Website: home-depot
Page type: billing-address
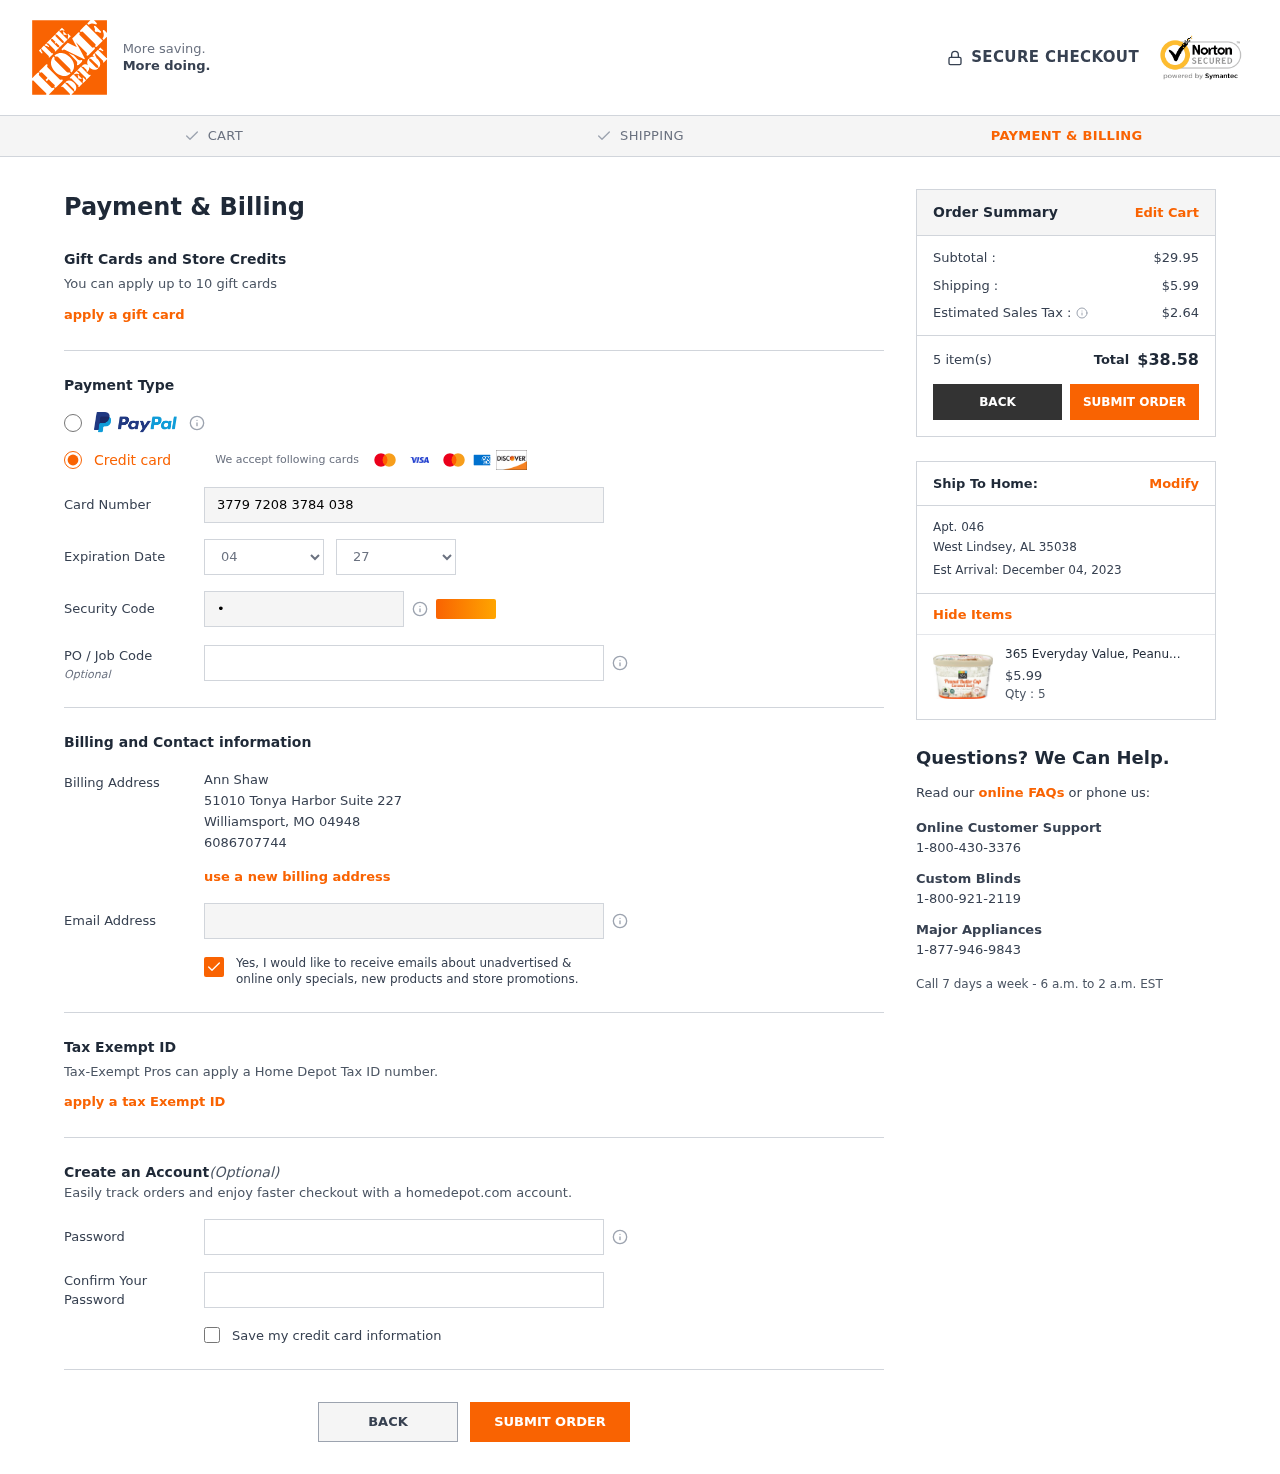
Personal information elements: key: PII_CARD_CVV
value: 7216
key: PII_CARD_EXPIRY_MONTH
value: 04
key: PII_CARD_EXPIRY_YEAR
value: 27
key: PII_CARD_NUMBER
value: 3779 7208 3784 038
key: PII_CITY
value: Williamsport
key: PII_CITY2
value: West Lindsey
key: PII_EMAIL
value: ann.shaw@hotmail.com
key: PII_FULLNAME
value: Ann Shaw
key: PII_PHONE
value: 6086707744
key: PII_POSTCODE
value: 04948
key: PII_POSTCODE2
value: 35038
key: PII_STATE_ABBR
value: MO
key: PII_STATE_ABBR2
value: AL
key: PII_STREET
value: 51010 Tonya Harbor Suite 227
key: PII_STREET2
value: Apt. 046
Product elements: key: PRODUCT1_NAME
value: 365 Everyday Value, Peanut Butter Cup Caramel Swirl Ice Cream, 1.75 QT, (Frozen)
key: PRODUCT1_PRICE
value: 5.99
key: PRODUCT1_QUANTITY
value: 5
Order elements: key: ORDER_SUBTOTAL
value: $29.95
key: ORDER_SHIPPING_COST
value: $5.99
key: ORDER_TAX
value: $2.64
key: ORDER_NUM_ITEMS
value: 5 item(s)
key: ORDER_TOTAL
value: $38.58
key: ORDER_DELIVERY_DATE
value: Est Arrival: December 04, 2023